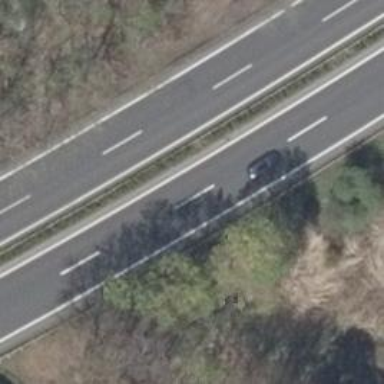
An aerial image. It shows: Asphalt motorway.